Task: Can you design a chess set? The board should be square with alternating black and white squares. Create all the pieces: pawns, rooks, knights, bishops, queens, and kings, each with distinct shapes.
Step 811:
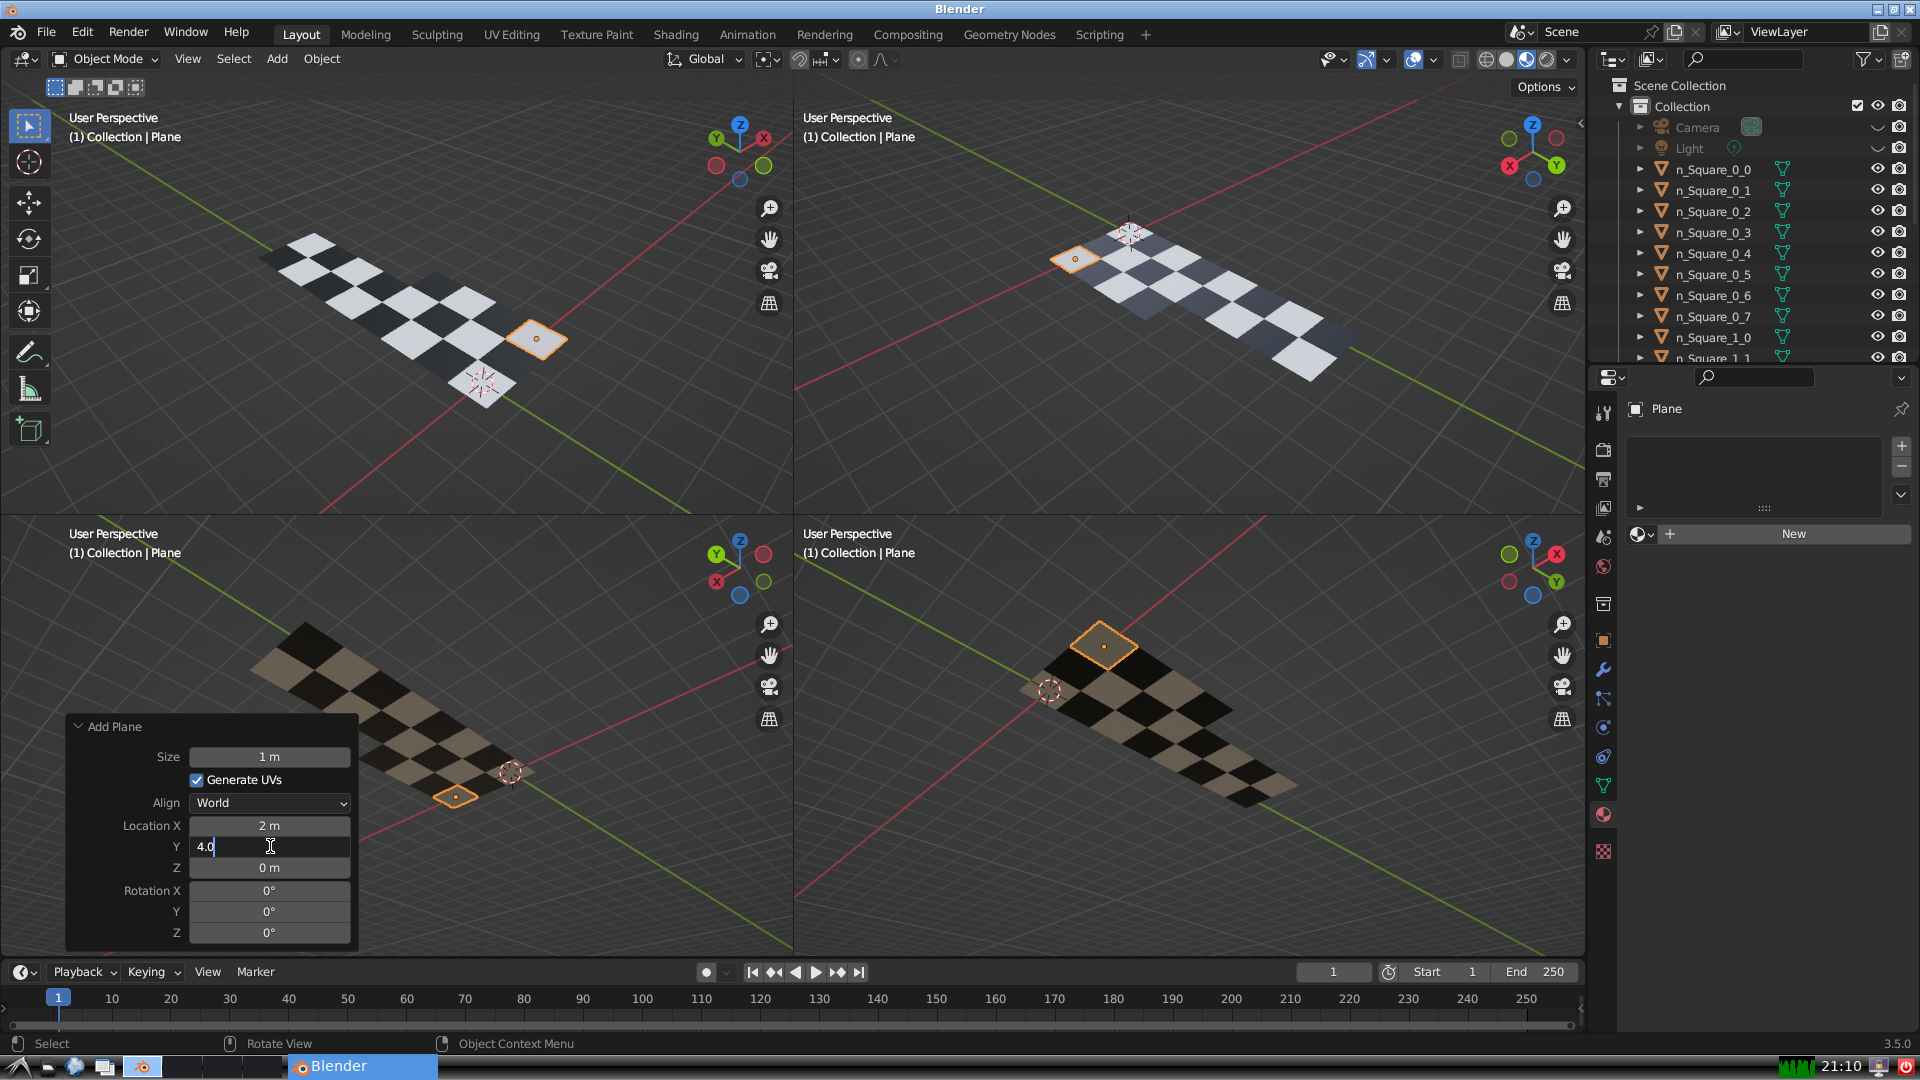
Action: {"key_press": ['Return']}